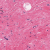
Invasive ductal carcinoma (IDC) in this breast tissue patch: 0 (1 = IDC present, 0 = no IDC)